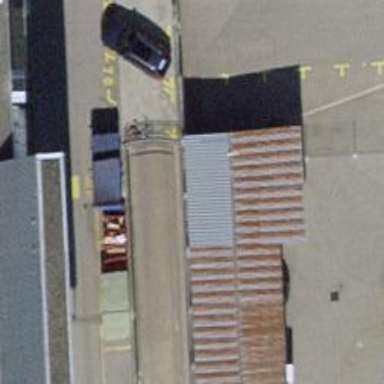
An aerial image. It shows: Parking area.